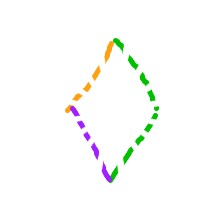
Shape: rhombus